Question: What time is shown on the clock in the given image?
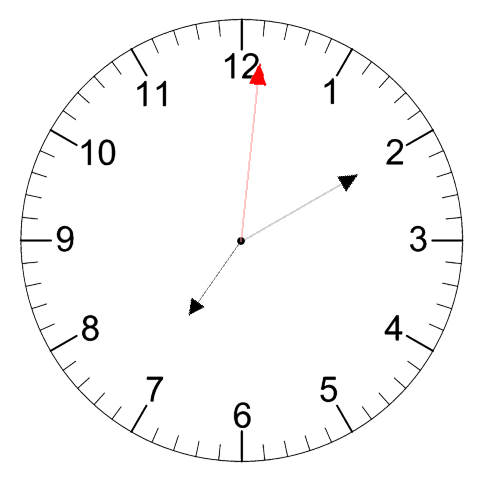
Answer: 07:10:01